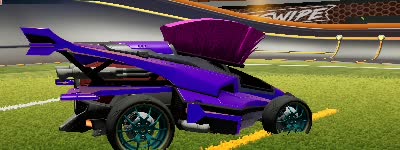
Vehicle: aftershock